Field crop: maize
Growth stage: 2
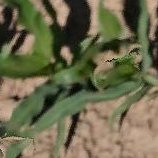
Species: maize